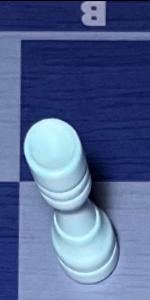
Label: Rook_White